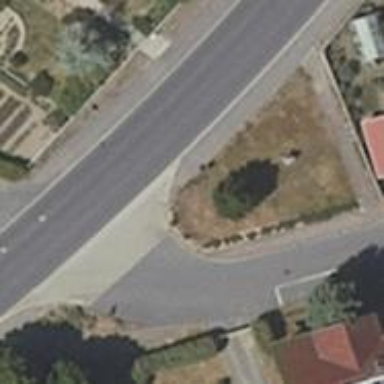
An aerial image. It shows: Secondary road with asphalt surface and sidewalks on both sides.